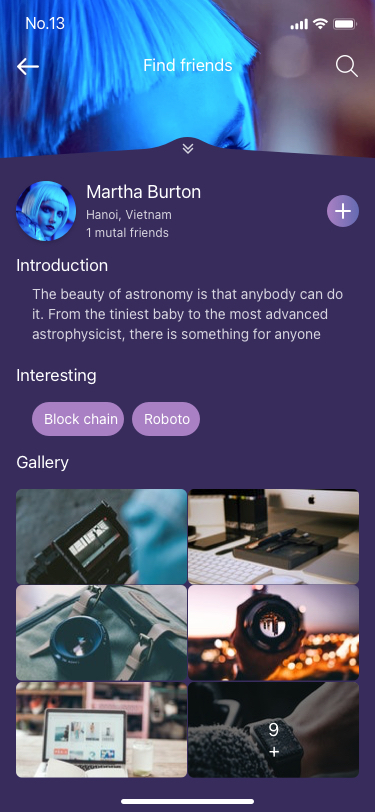
Text in this UI design:
1 mutal friends
Martha Burton
Hanoi, Vietnam
Gallery
9+
Interesting
Roboto
Block chain
Introduction
The beauty of astronomy is that anybody can do it. From the tiniest baby to the most advanced astrophysicist, there is something for anyone